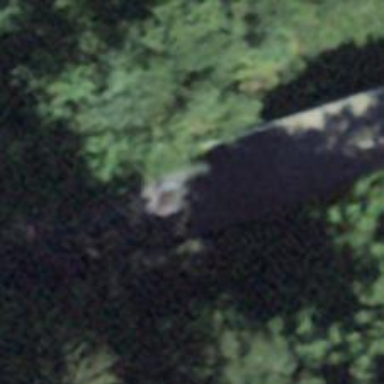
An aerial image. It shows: Paved road bridge with unclassified status.